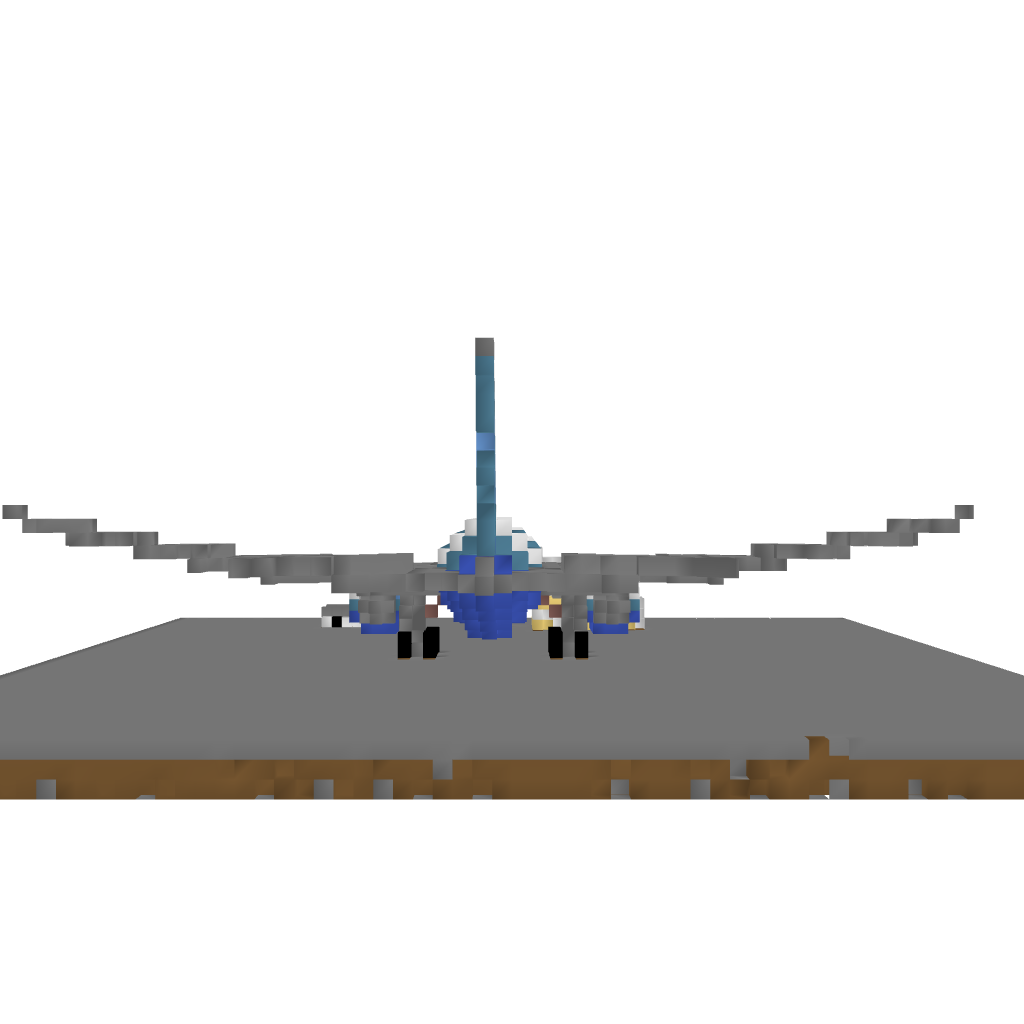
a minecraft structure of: Simple Airplane high quality